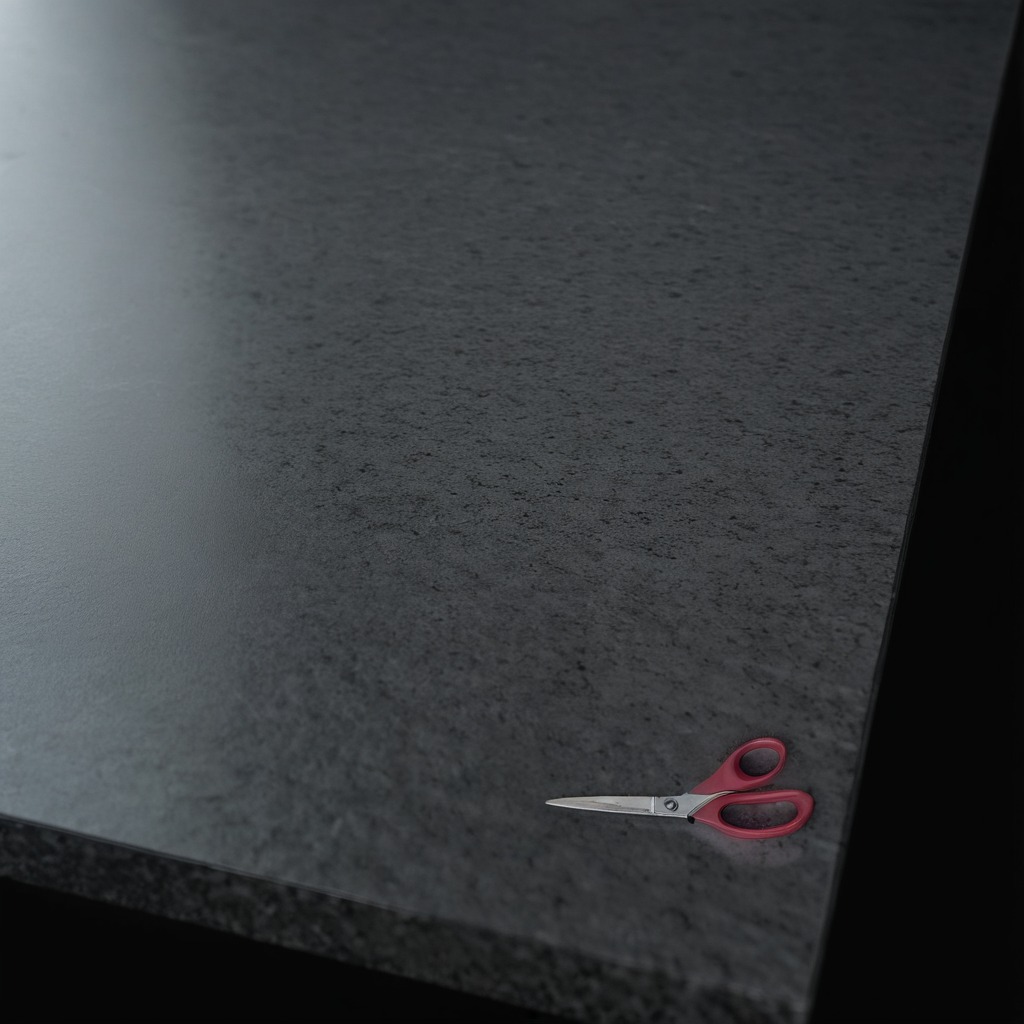
A scissor lying on a clean granite table inside a workshop at night.